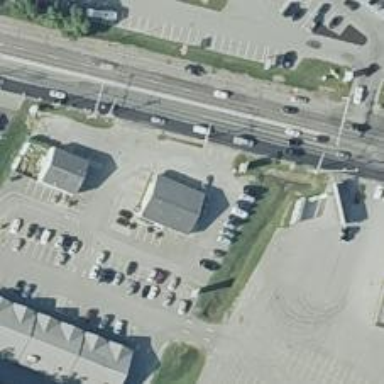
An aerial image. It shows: Car rental facility.